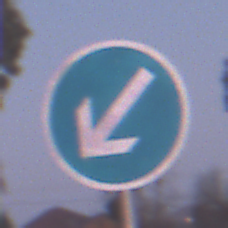
Verkehrszeichen: VorgeschriebeneVorbeifahrtLinks
Umgebung: Outdoor, Nature
Tageszeit: SunriseSunset
Wetter: Clear
Licht: Natural
Jahreszeit: NotSpecified
Kontrast: LowContrast